Field crop: maize
Growth stage: 1
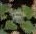
Species: chenopodium